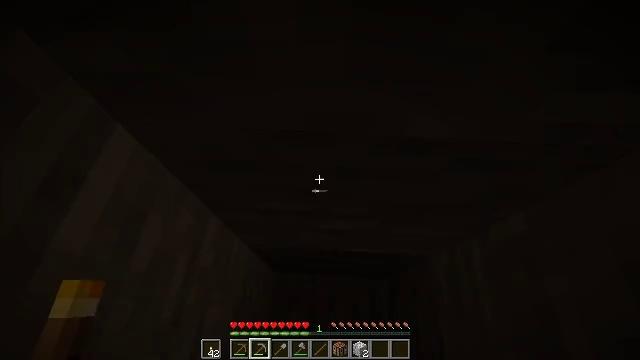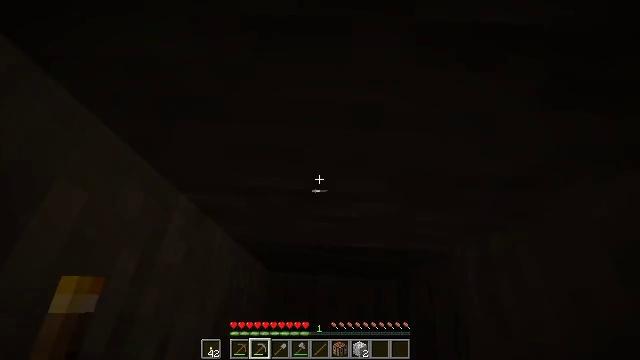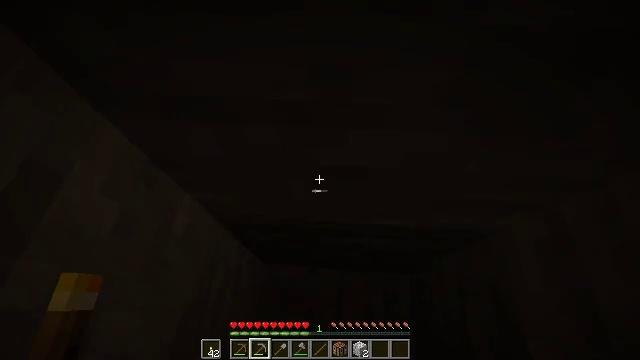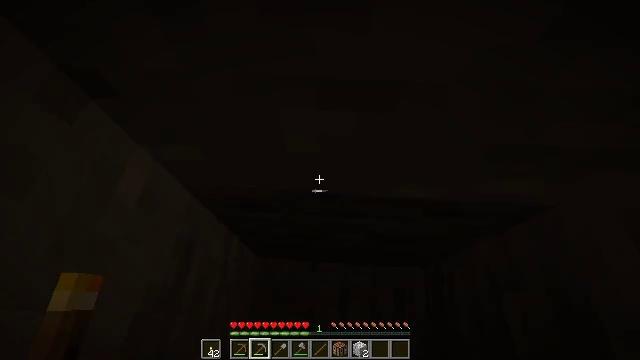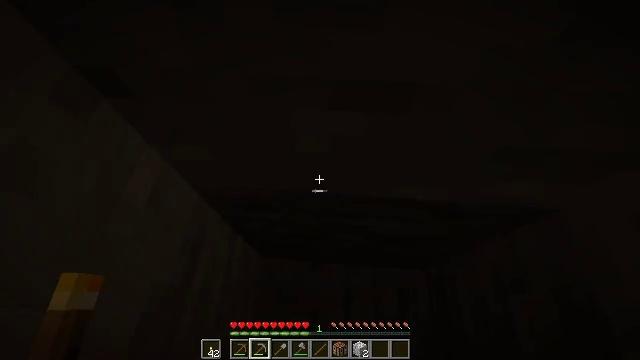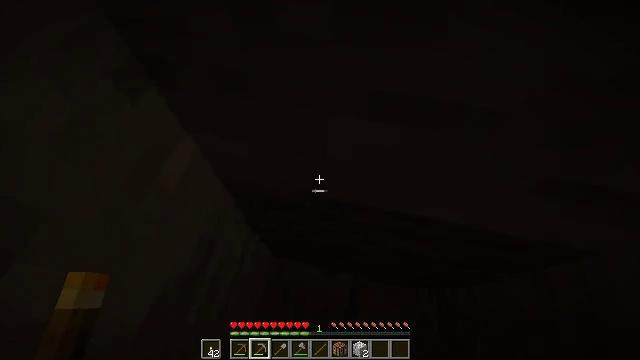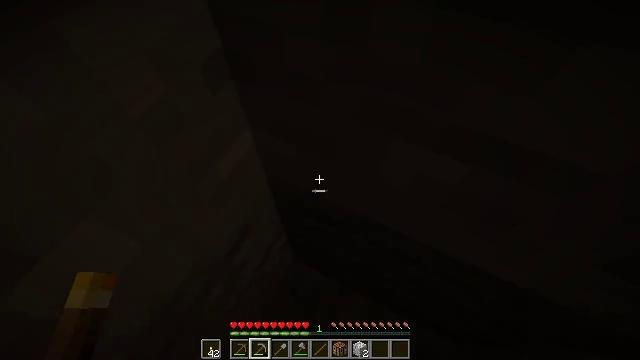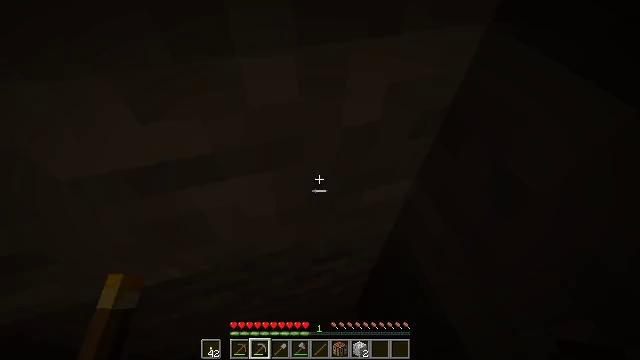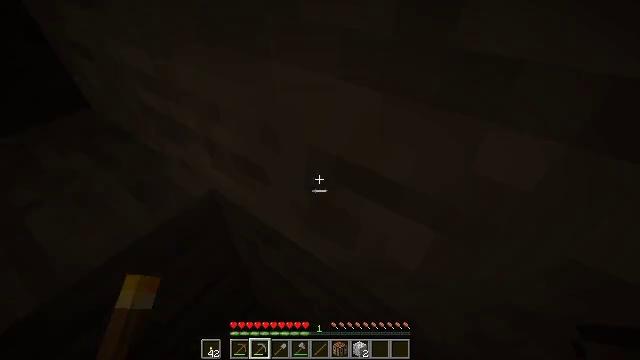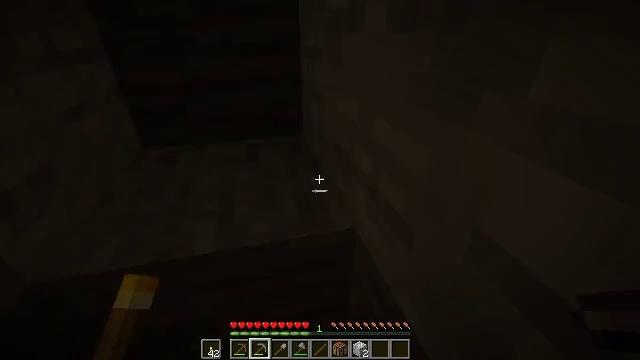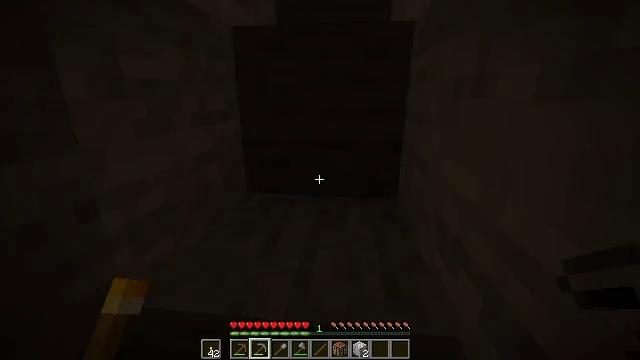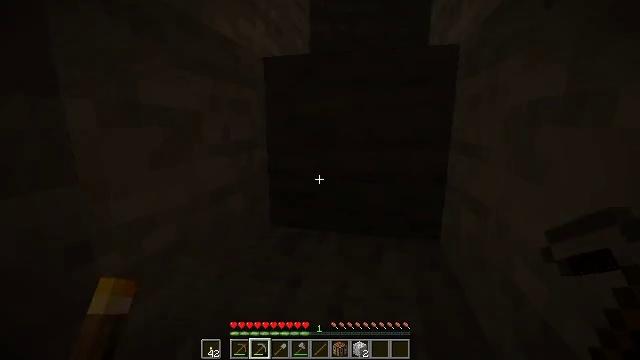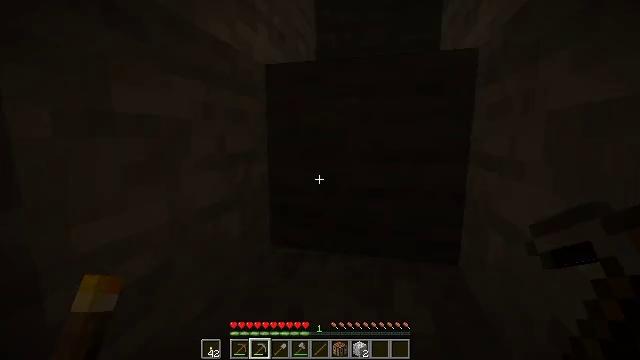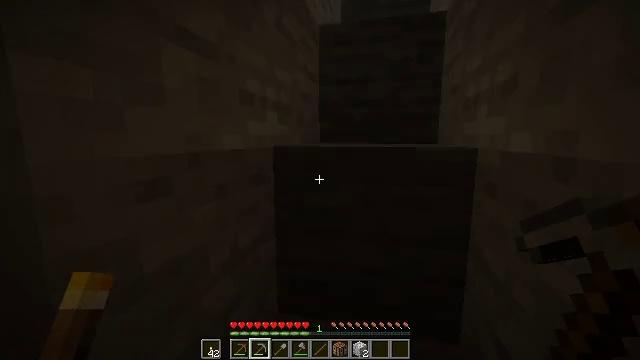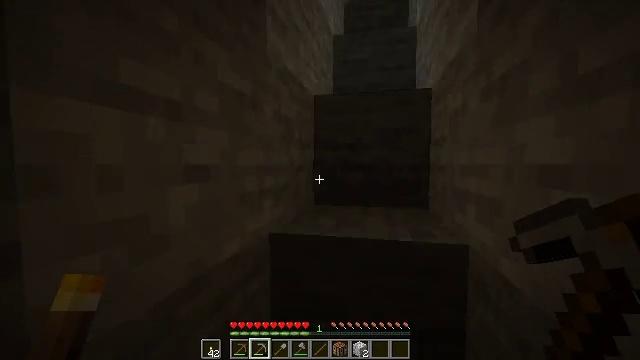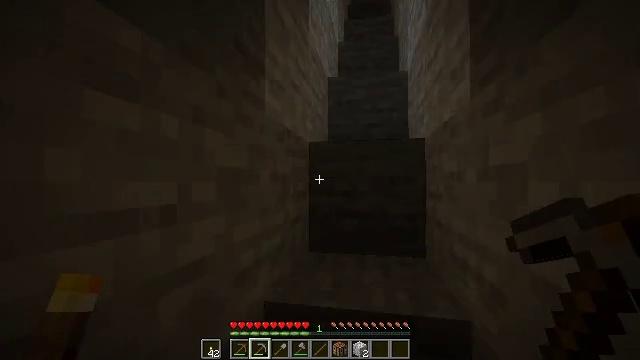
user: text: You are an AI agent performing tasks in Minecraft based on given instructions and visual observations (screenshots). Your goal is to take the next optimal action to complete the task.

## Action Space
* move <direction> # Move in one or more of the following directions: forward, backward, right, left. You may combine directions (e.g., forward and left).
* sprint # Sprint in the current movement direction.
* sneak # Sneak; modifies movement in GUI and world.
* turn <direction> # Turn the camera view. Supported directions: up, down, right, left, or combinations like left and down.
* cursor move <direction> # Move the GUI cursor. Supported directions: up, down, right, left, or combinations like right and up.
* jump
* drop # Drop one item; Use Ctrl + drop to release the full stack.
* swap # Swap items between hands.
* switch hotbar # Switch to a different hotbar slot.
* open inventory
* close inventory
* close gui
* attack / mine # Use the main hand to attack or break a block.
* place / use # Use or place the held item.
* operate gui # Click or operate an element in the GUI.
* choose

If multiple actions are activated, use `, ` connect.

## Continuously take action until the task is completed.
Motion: motion action
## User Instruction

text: Harvest stone in the caves.
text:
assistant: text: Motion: move forward
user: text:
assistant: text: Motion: move forward
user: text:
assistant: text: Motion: move forward
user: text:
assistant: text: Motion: move forward
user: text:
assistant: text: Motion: move forward, turn left and up
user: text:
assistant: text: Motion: move forward, turn left and up
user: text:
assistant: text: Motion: move forward, turn left and up
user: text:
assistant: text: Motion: move forward, turn left and up
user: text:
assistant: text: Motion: move forward, turn left and up
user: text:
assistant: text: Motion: move forward, turn left and up
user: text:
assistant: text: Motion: move forward, turn left and up
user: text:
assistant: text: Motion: move forward, turn left and up, jump
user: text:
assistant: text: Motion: move forward, jump
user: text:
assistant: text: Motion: move forward, turn right and up, jump
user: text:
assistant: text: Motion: move forward, turn right and up, jump
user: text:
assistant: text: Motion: move forward, turn right and up, jump
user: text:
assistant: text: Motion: move forward, turn right and up
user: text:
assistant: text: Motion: move forward, turn right and up
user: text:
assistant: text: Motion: move forward, turn right
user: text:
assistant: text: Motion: move forward
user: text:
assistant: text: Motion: move forward
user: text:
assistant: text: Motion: move forward
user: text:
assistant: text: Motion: move forward
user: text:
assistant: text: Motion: move forward
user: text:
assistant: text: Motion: move forward, jump
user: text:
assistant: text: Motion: move forward, jump
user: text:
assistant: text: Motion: move forward, jump
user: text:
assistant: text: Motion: move forward, jump
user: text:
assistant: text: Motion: move forward, jump
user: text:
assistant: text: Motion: move forward